【题型】选择题　【知识点】立体几何　【难度】medium
设$A_1,B_1,C_1,D_1$分别是四棱锥$P-ABCD$侧棱$PA,PB,PC,PD$上的点。给出以下两个命题，则（）.

① 若$ABCD$是平行四边形，但不是菱形，则$A_1B_1C_1D_1$可能是菱形；\\
② 若$ABCD$不是平行四边形，则$A_1B_1C_1D_1$可能是平行四边形.

A. ①真②真\\
B. ①真②假\\
C. ①假②真\\
D. ①假②假
【解答】
\subsubsection*{【答案】C}

\subsubsection*{【分析】}
对于②，可以考虑构造一个正四棱锥来说明，对于①可以考虑利用反证法证伪.

\subsubsection*{【详解】}
对于②，考虑一个正四棱锥，然后在它的侧棱的延长线上可以画出一个梯形，\\
具体做法是：取$PA_1=PB_1=PC_1=PD_1$，则四棱锥$P-A_1B_1C_1D_1$为正四棱锥，\\
然后令$PA=2PA_1,PB=2PB_1,PC=3PC_1,PD=3PD_1$，\\
那么$AD\parallel BC,AD\neq BC$，\\
此时$ABCD$是梯形，但不是平行四边形，

对于①，如图，四边形$ABCD$为平行四边形，$A_1B_1C_1D_1$也为平行四边形，\\
若平面$ABCD$与平面$A_1B_1C_1D_1$不平行，\\
则四边形$A_1B_1C_1D_1$中必有一边与底面$ABCD$相交，\\
不妨设直线$A_1D_1$与底面相交， 则直线$B_1C_1$也与底面相交，\\
在平面$PAD$中过$P$做$A_1D_1$的平行线，交$AD$与$T$，则$PT\parallel B_1C_1$，\\
因$P\in$平面$PBC$，$B_1C_1\subset$平面$PBC$，故$PT\subset$平面$PBC$，即$T\in$平面$PBC$，\\
而平面$PBC\cap ABCD=BC$，故$T\in BC$，而$T\in AD$，\\
故$BC,AD$相交，这与$ABCD$为平行四边形矛盾.

故平面$ABCD\parallel$平面$A_1B_1C_1D_1$，故$\frac{A_1B_1}{AB}=\frac{PA_1}{PA}=\frac{A_1D_1}{AD}$，\\
若四边形$A_1B_1C_1D_1$为菱形，则$A_1B_1=A_1D_1$，则$AB=AD$，\\
故四边形$ABCD$为菱形，故①错误.

故选：C.

\subsubsection*{【点睛】}
关键点睛：空间中满足条件的几何体的存在性，可以通过常见几何体来构造，或者通过反证法结合空间中点线面的判断与性质导出矛盾.

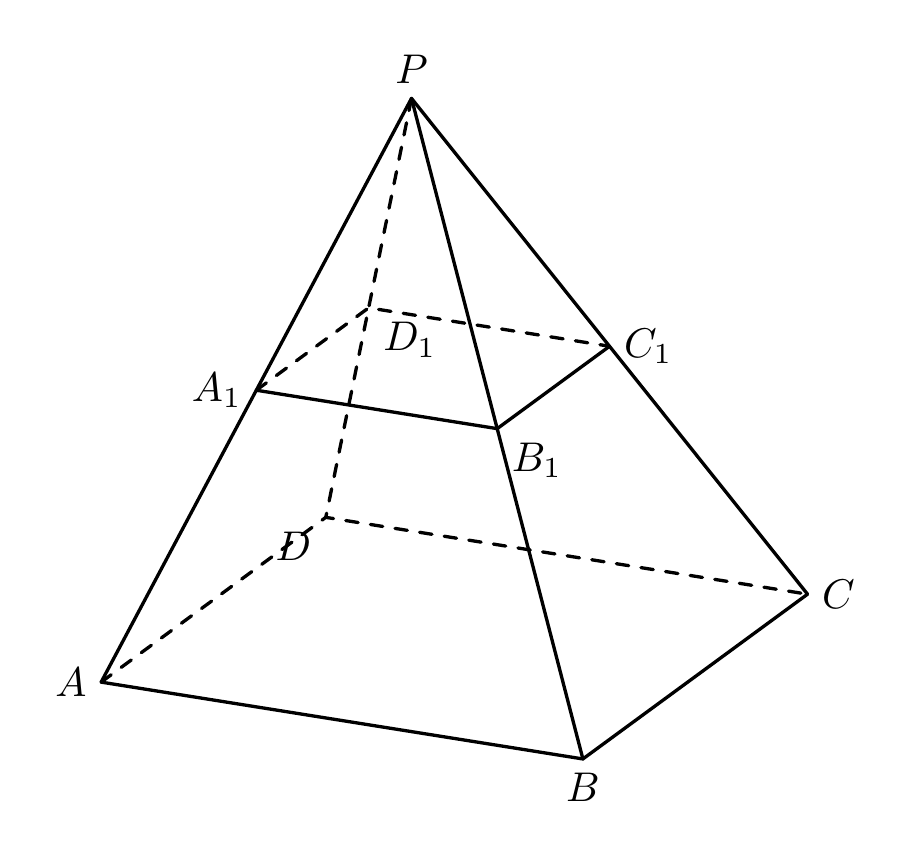
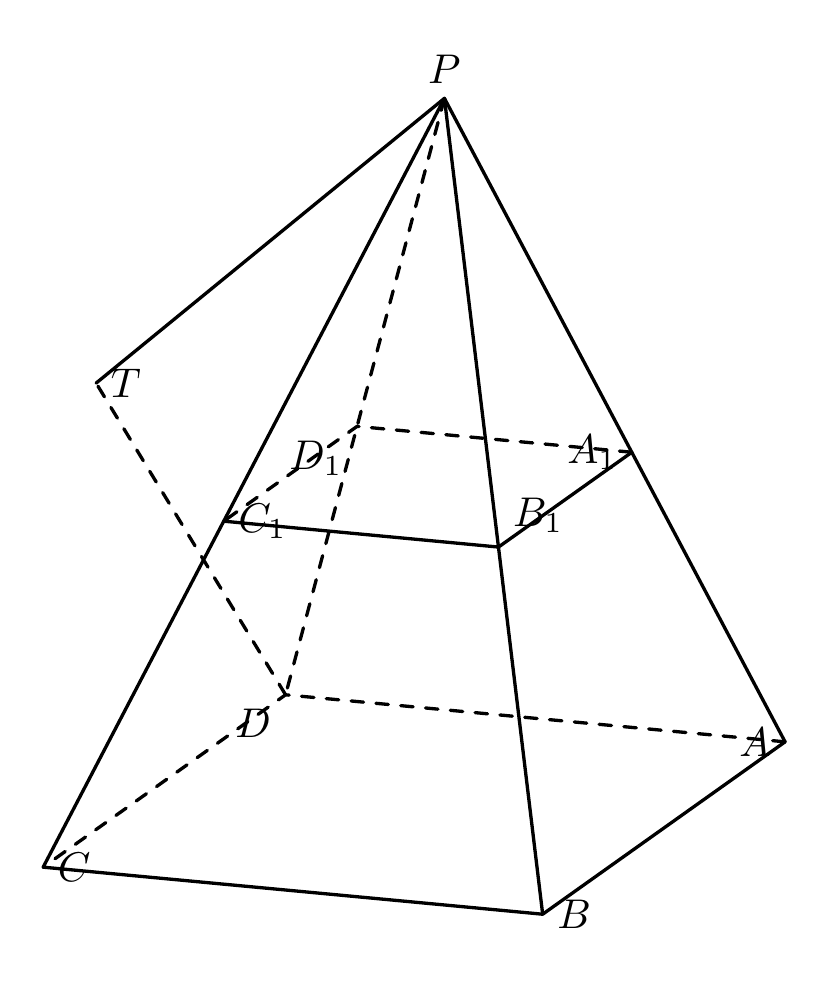